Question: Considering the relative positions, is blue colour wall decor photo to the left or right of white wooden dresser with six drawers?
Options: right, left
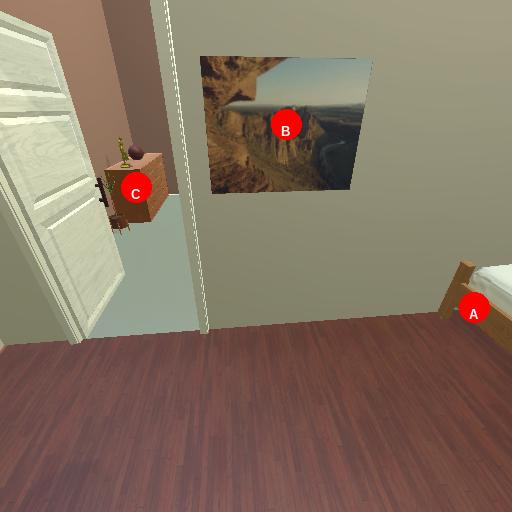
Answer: right